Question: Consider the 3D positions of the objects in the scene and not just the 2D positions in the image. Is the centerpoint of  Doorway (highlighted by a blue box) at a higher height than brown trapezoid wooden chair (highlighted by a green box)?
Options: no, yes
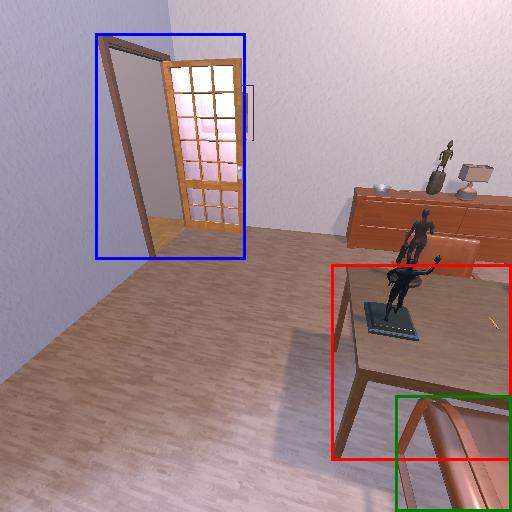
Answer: no